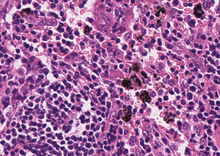
Tumor epithelial tissue: no
Tumor-associated stroma tissue: yes
Normal tissue: no